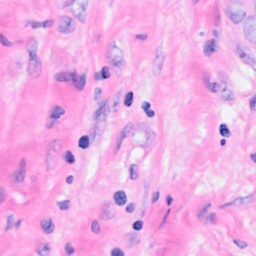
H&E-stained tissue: Breast